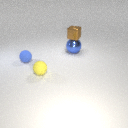
small blue rubber sphere to the left of large blue metal sphere